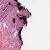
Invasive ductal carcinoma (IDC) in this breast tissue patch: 0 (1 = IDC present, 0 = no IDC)